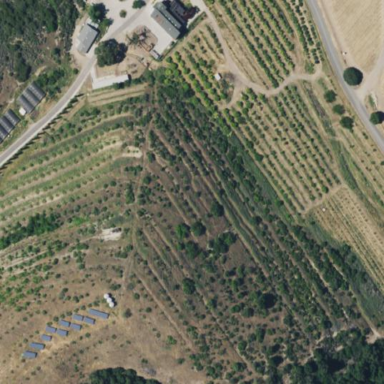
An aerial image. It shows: Orchard.